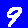
Digit: 9